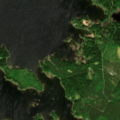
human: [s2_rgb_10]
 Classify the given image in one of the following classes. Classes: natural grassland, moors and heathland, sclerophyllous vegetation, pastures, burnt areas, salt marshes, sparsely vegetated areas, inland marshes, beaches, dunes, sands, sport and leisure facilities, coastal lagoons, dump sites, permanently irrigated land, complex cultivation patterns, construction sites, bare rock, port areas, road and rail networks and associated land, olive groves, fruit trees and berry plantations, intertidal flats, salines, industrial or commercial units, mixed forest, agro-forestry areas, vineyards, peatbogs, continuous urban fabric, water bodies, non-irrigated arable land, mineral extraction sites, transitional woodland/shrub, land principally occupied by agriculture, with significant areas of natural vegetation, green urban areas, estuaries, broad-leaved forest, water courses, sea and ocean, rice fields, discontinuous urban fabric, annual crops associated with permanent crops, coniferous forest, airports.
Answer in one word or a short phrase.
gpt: mixed forest, sea and ocean